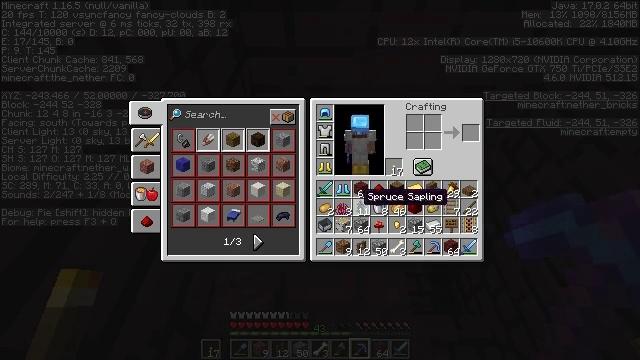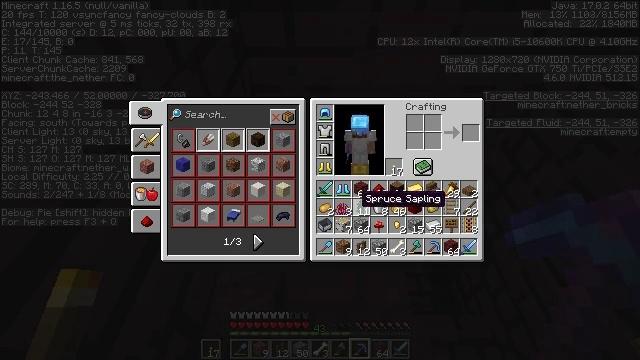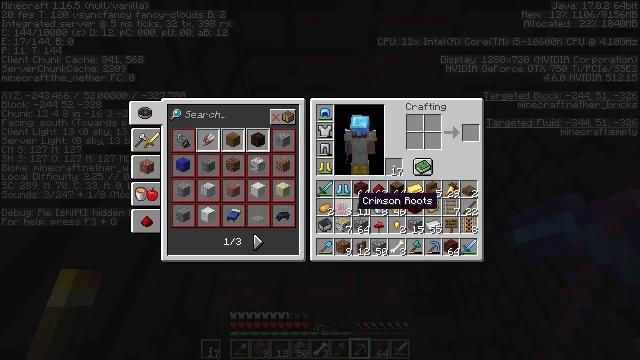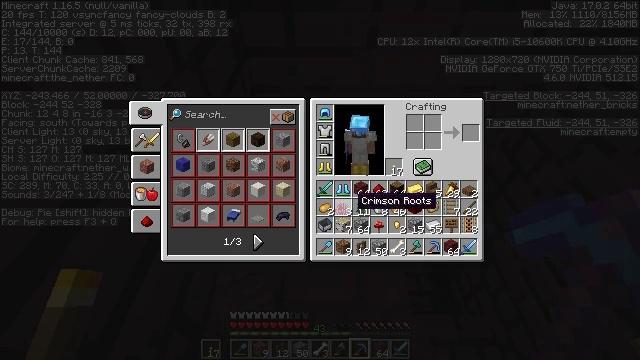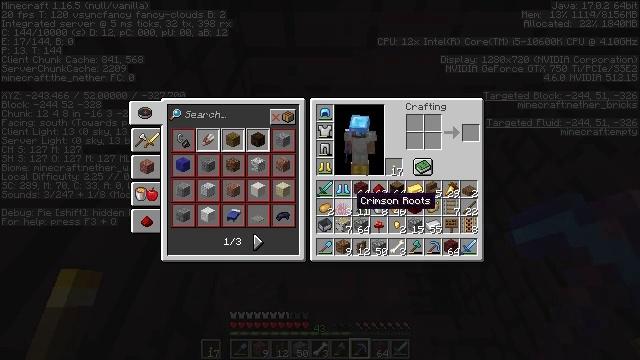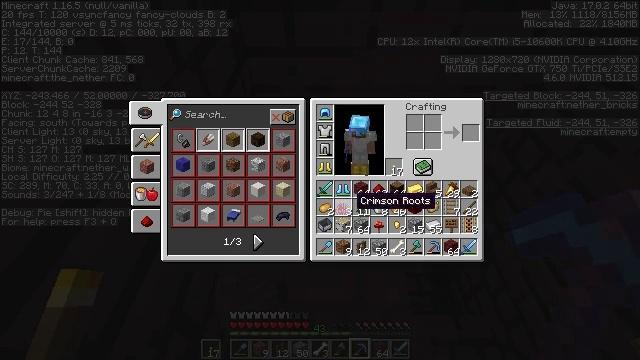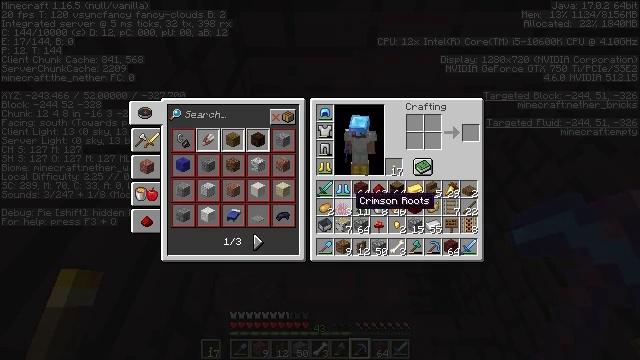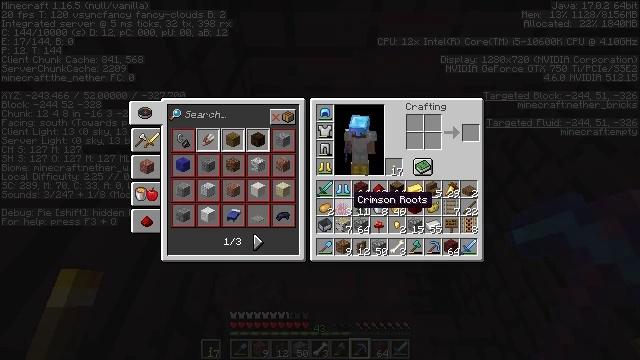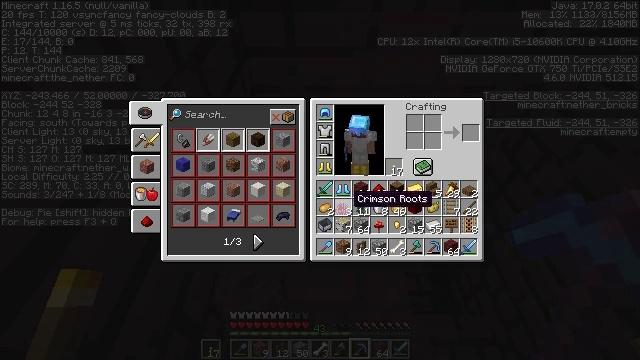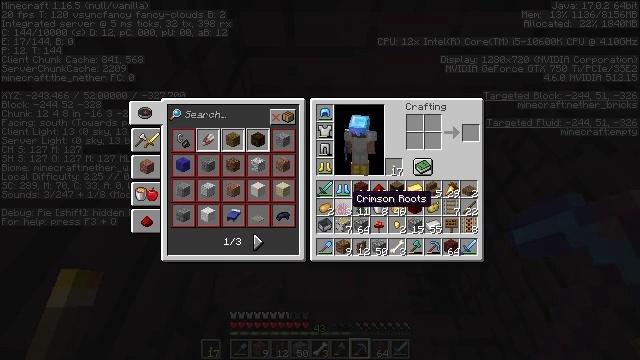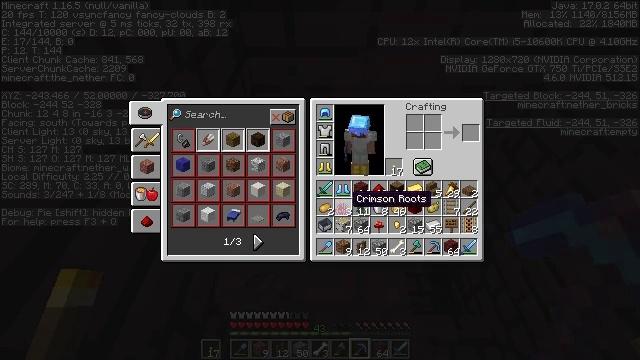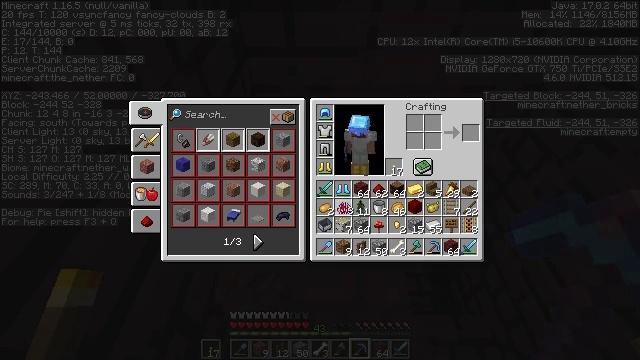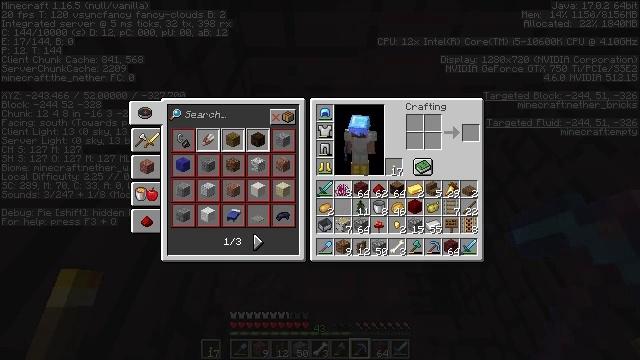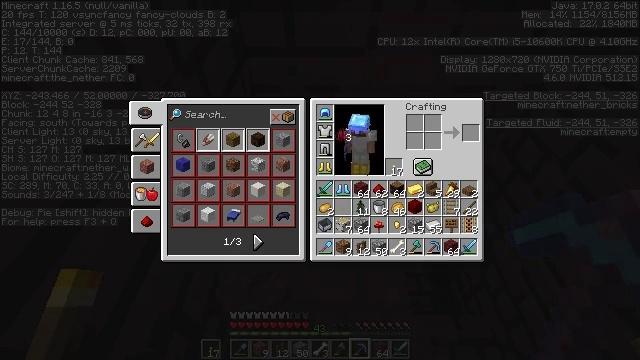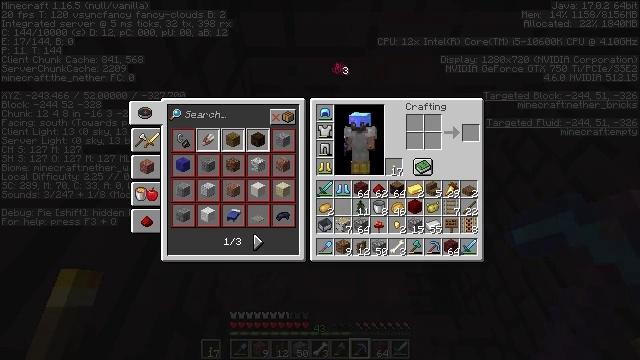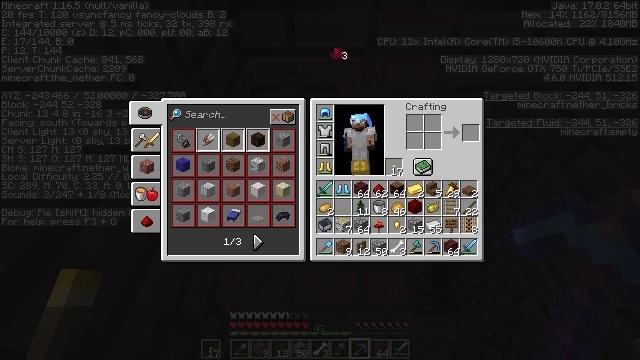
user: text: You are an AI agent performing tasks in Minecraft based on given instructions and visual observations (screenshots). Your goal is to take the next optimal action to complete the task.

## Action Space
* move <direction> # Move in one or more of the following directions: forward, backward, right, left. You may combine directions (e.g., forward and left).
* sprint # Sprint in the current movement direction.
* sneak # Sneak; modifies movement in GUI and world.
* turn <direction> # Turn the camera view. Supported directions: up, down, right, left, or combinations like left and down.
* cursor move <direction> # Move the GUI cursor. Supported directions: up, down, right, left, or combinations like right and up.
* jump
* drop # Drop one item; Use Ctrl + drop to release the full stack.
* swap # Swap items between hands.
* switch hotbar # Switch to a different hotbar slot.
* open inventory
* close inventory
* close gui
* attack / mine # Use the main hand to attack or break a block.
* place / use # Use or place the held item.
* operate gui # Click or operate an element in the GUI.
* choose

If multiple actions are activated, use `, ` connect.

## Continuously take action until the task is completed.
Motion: motion action
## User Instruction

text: Drop crimson roots.
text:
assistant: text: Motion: no_op
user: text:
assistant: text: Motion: no_op
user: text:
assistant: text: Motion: no_op
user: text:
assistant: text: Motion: no_op
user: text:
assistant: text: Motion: no_op
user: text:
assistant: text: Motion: no_op
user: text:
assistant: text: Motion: no_op
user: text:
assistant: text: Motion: no_op
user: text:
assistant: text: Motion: no_op
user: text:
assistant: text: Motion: no_op
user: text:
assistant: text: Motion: operate gui
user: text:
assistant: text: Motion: cursor move up, operate gui
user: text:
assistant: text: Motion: cursor move up, operate gui
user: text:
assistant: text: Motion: cursor move up
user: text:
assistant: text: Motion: cursor move up
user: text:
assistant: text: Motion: no_op
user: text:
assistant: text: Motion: operate gui
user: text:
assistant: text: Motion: operate gui
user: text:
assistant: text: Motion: operate gui
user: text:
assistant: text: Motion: operate gui
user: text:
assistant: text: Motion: no_op
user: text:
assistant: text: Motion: no_op
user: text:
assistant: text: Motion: no_op
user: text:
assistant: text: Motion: no_op
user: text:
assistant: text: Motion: no_op
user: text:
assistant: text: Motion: no_op